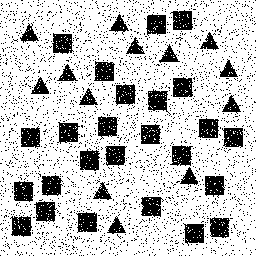
Squares: 25
Triangles: 13
Stars: 0
Total shapes: 38